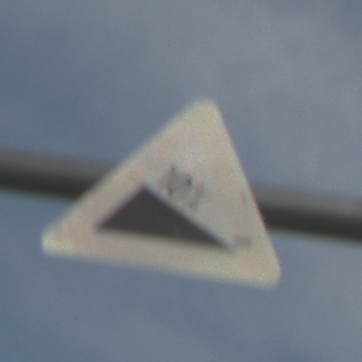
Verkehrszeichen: Gefaelle10
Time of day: MorningAfternoon
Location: Outdoor (Nature)
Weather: PartlyCloudy
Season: NotSpecified
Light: Natural